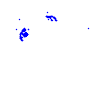
Particle: electron